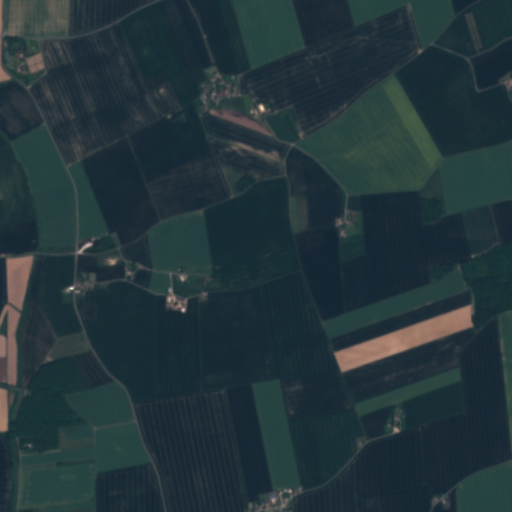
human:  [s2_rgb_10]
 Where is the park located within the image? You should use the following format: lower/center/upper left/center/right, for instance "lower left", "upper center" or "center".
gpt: The park is located in the center left of the image.
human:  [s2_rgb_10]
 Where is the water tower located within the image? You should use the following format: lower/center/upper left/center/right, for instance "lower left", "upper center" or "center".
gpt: The water tower is located in the upper center of the image.
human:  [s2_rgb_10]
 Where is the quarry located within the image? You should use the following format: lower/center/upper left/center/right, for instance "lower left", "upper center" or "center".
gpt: There is no quarry in the image.